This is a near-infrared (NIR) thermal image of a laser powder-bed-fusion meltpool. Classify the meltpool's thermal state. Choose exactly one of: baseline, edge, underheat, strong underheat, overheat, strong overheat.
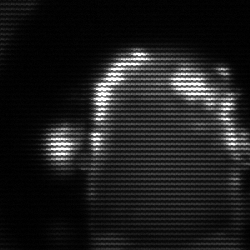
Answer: baseline